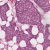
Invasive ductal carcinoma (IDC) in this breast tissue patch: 1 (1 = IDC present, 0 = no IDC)